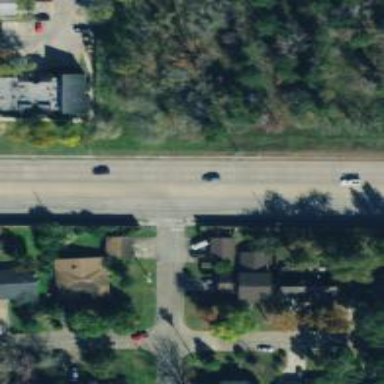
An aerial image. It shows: Stop road.